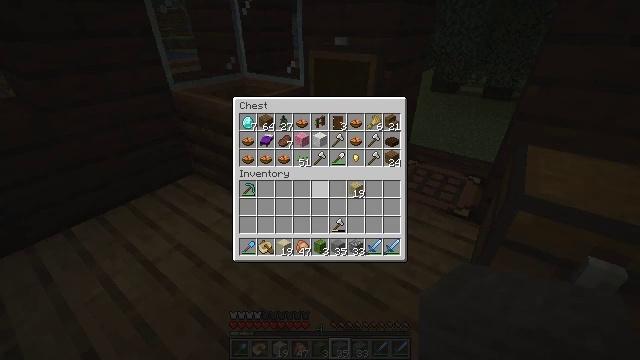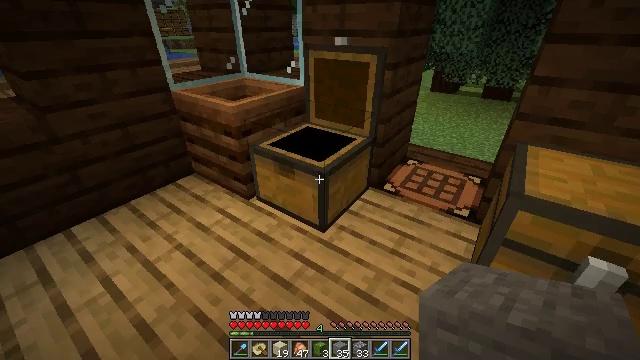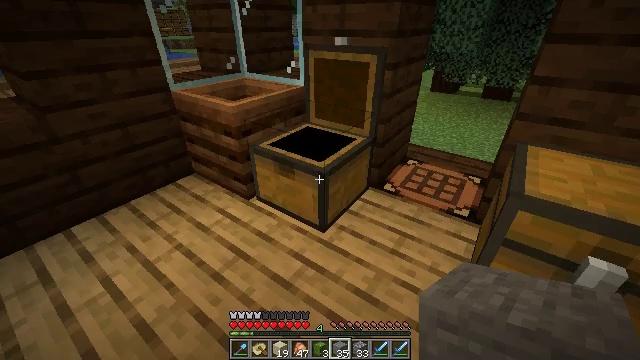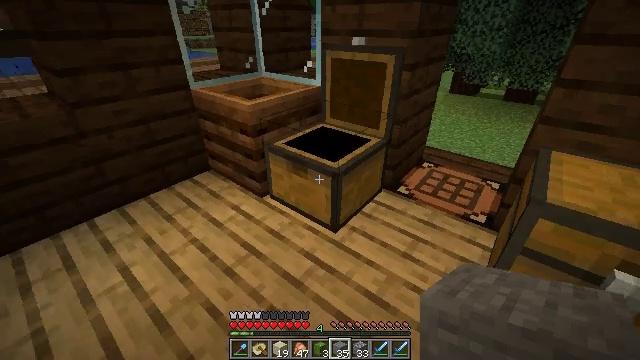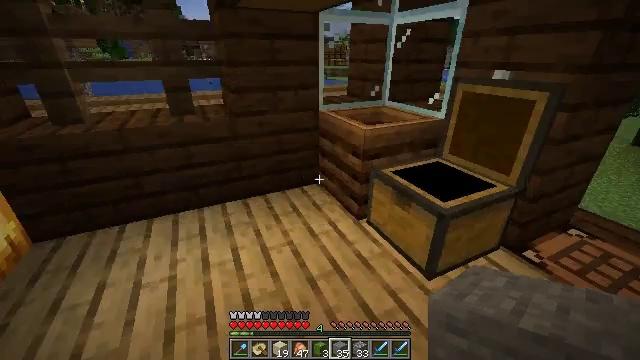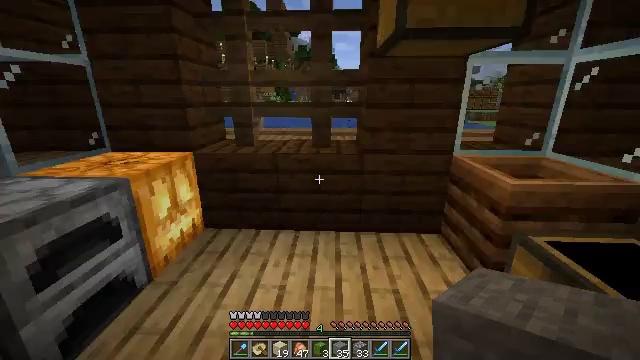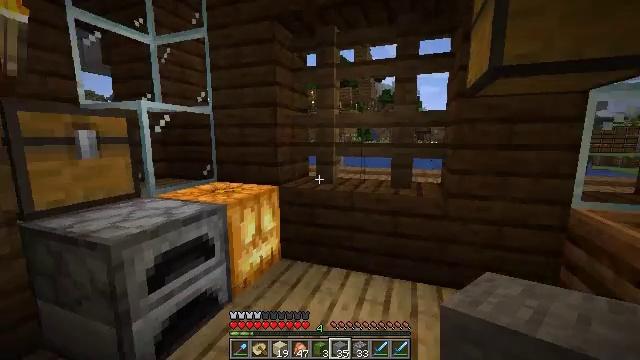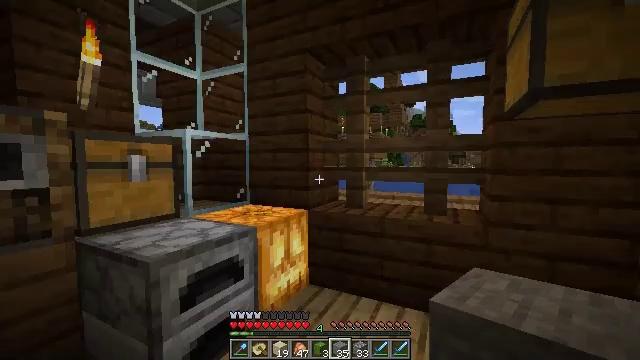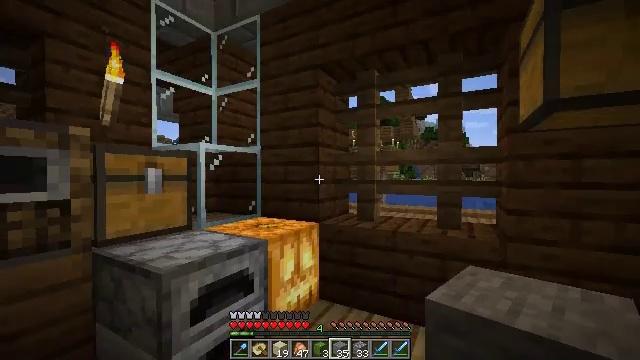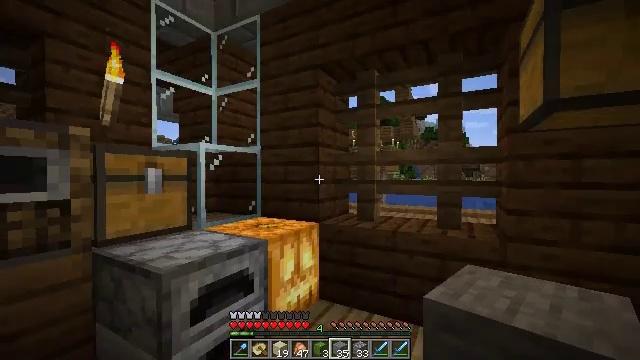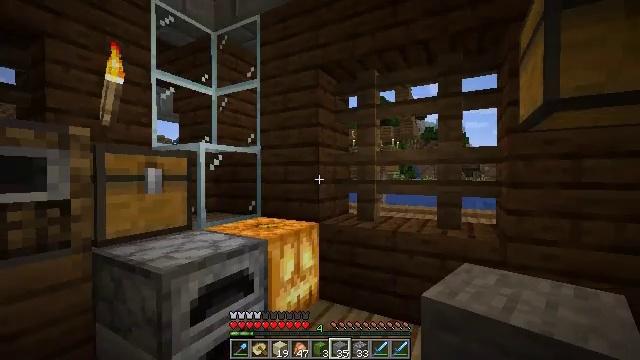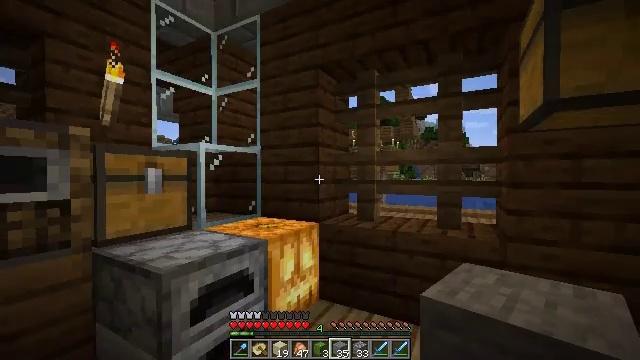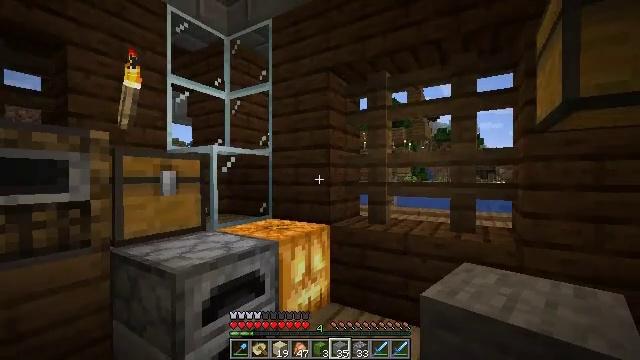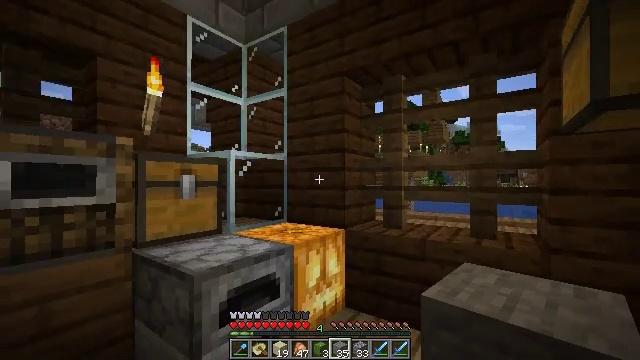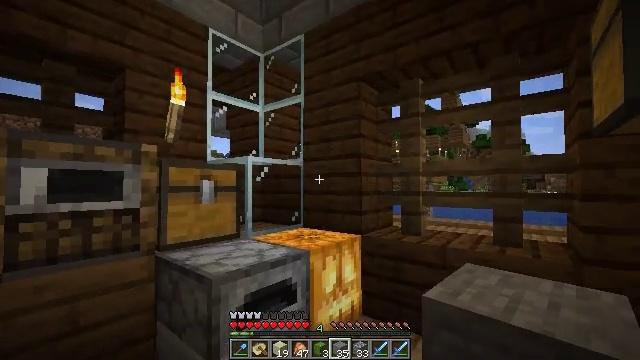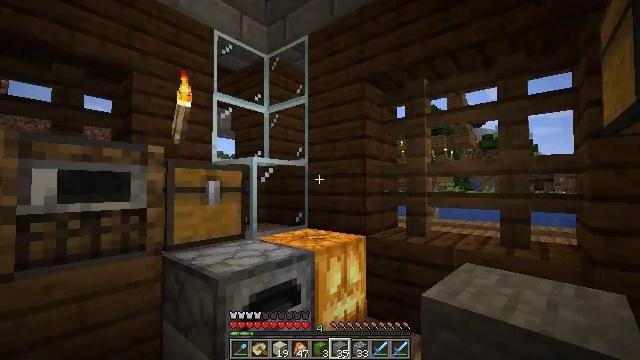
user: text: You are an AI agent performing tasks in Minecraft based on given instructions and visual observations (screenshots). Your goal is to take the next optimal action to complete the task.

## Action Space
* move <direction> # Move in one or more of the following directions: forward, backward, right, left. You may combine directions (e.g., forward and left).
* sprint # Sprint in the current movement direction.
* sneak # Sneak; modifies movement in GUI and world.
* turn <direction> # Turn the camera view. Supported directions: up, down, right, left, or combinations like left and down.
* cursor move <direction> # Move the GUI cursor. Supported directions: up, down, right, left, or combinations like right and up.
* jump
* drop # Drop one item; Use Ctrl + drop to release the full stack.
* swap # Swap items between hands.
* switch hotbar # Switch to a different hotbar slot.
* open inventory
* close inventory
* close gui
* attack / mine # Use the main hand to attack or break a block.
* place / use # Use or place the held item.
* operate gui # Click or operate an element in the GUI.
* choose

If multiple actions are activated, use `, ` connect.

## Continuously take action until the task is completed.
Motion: motion action
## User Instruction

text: Break the sweet berry bush to collect berries.
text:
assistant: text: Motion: no_op
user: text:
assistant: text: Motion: no_op
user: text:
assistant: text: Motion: turn left
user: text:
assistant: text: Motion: turn left and up
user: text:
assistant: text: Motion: turn left and up
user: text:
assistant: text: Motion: turn left and up
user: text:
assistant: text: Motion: turn left and up
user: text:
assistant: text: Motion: turn left and up
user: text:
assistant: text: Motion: no_op
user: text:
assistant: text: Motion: no_op
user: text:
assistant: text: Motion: no_op
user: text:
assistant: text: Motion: turn left
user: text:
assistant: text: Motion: turn left
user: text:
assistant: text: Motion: turn left and up
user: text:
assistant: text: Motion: turn left
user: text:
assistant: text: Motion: no_op
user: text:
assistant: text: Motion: turn right
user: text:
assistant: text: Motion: turn right
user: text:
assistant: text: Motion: turn right and up
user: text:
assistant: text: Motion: turn right and up
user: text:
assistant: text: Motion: turn right and up
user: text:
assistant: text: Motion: turn right
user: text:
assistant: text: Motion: turn right
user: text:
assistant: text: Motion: no_op
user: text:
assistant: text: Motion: use / place
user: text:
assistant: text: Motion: use / place
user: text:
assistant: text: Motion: use / place
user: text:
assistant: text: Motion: use / place
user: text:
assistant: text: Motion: use / place
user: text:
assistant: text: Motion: no_op